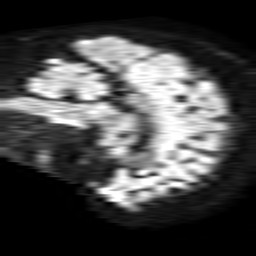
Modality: TRACE
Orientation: sagittal
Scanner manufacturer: philips
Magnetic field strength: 1.5 T
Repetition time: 4.6 s
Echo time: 0.08631 s